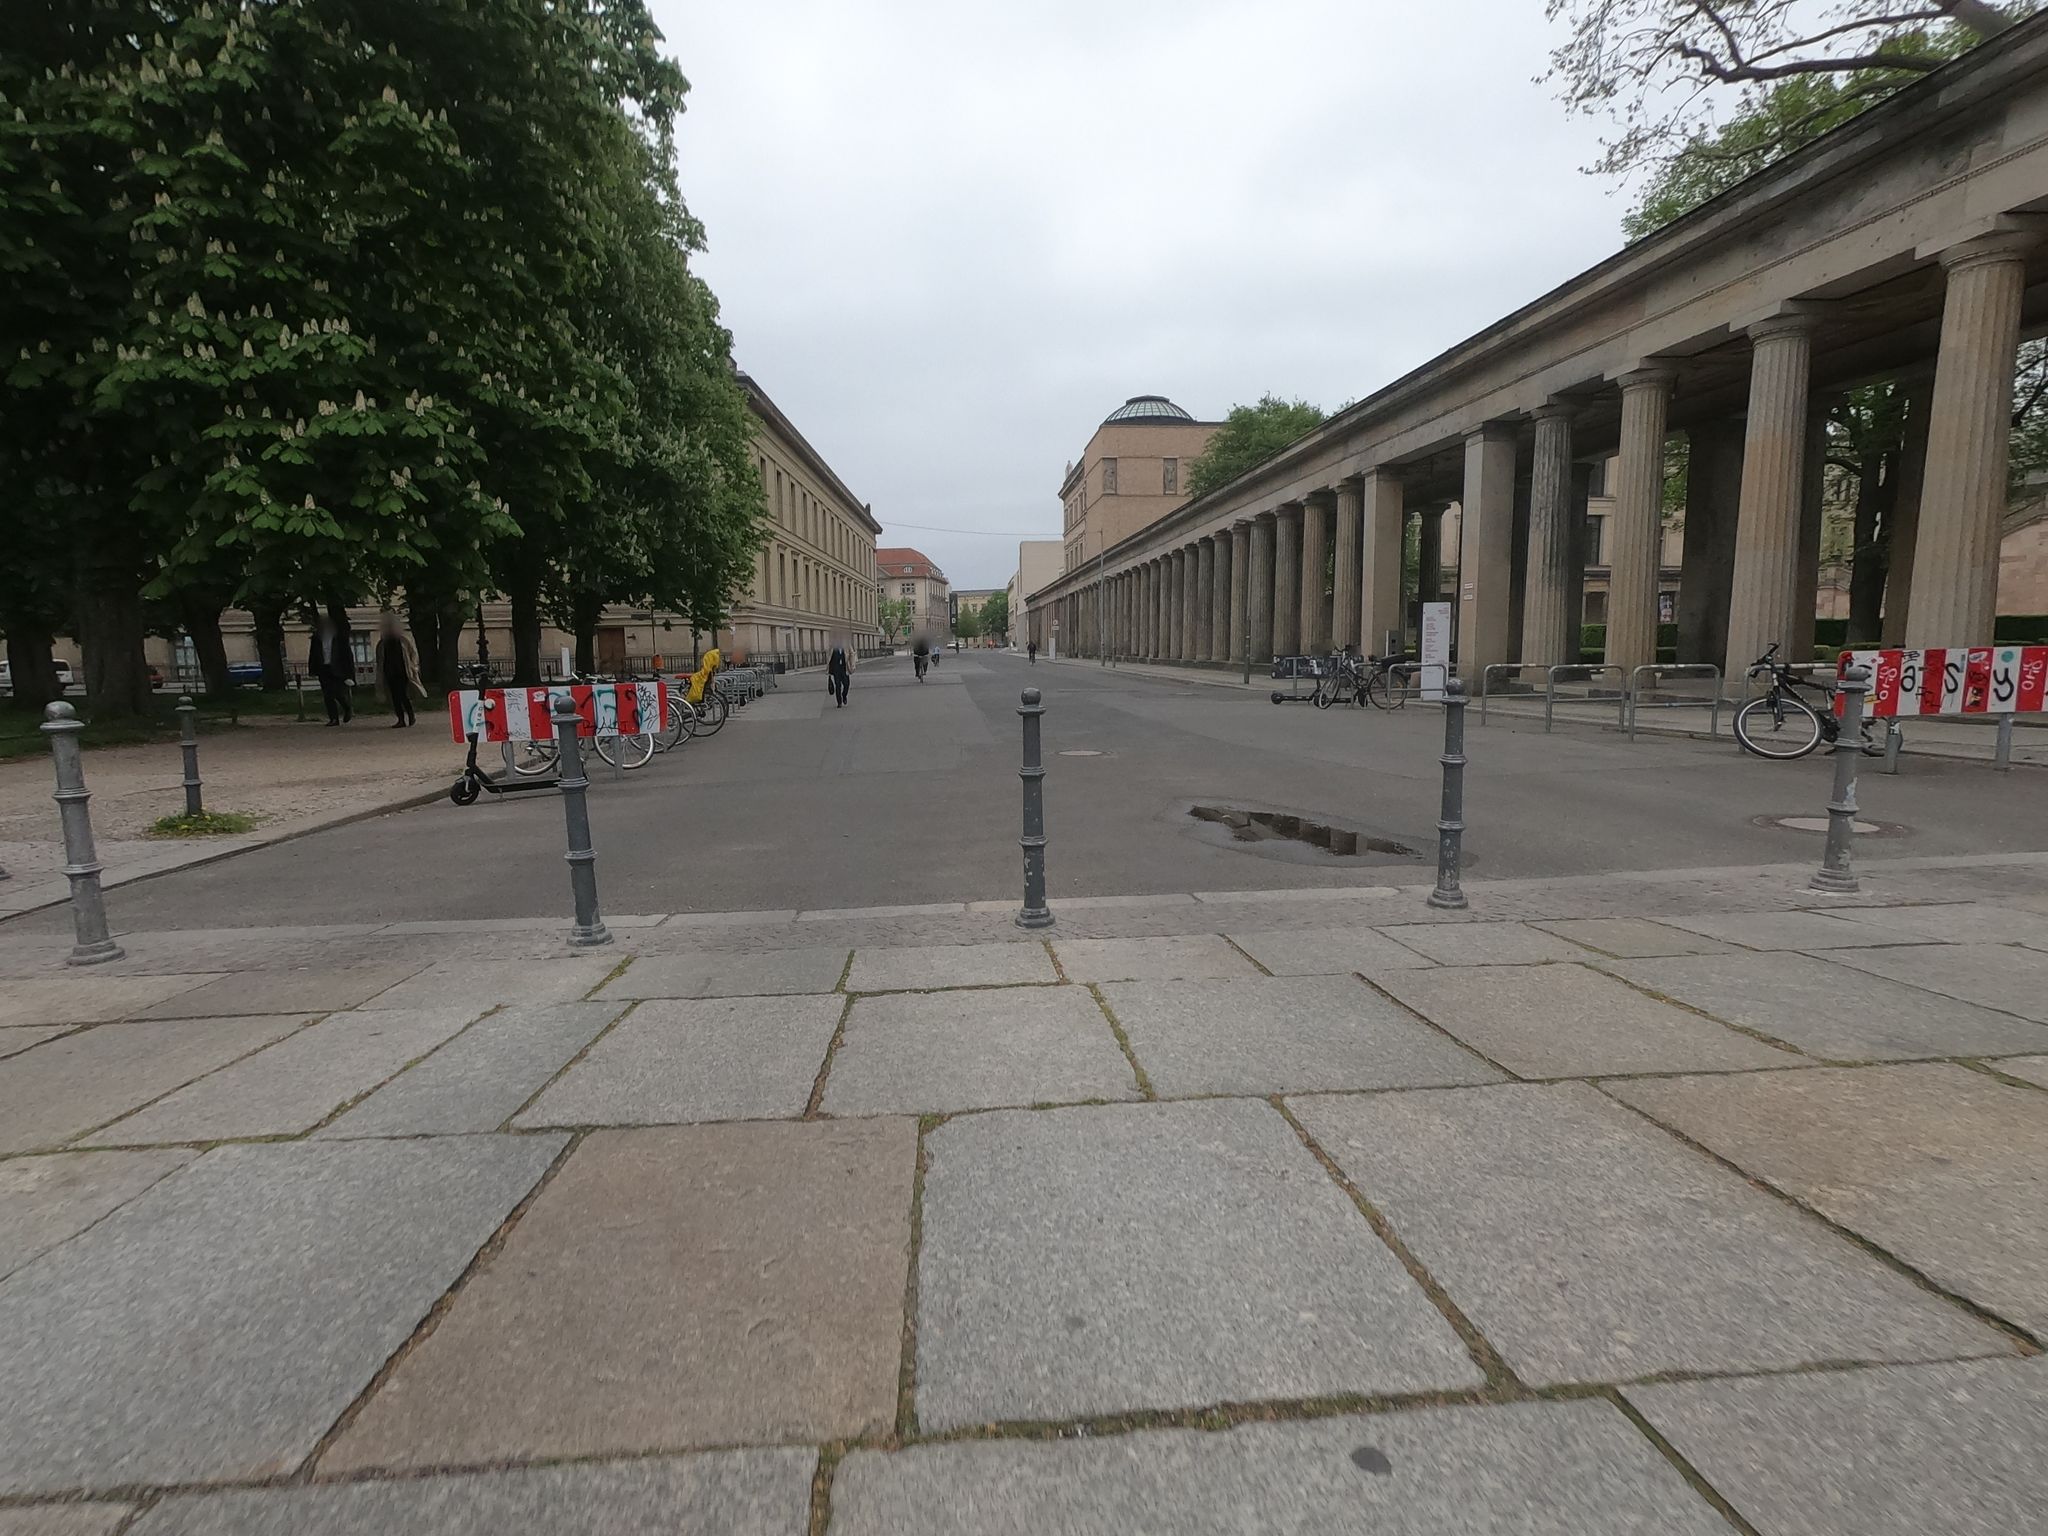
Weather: cloudy
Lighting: day
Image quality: good
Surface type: walking surface
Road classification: footway, living_street
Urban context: urban centre
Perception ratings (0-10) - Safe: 3.84, Lively: 8.62, Beautiful: 7.62, Boring: 2.31, Depressing: 1.08, Wealthy: 9.28